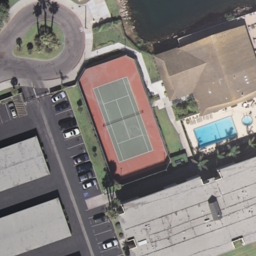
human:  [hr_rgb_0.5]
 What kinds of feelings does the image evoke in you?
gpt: tennis court